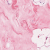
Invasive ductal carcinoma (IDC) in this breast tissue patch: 0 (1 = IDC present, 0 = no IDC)